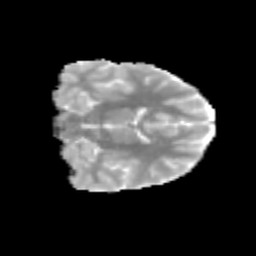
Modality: MD
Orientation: coronal
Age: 13
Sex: male
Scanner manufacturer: siemens
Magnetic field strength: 3 T
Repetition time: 3.8 s
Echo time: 0.07 s